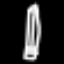
Label: pencil